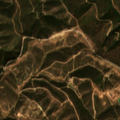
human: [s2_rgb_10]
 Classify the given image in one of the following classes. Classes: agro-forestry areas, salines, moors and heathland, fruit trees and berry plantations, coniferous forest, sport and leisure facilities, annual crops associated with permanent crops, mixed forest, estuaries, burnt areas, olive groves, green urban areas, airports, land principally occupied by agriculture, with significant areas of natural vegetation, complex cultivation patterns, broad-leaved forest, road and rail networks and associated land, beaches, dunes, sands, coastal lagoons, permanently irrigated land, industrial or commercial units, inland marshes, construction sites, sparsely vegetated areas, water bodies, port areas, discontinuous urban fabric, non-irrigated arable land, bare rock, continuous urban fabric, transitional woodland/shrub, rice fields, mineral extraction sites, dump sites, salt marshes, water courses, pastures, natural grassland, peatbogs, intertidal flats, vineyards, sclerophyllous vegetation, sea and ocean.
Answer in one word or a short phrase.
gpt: broad-leaved forest, sclerophyllous vegetation, transitional woodland/shrub